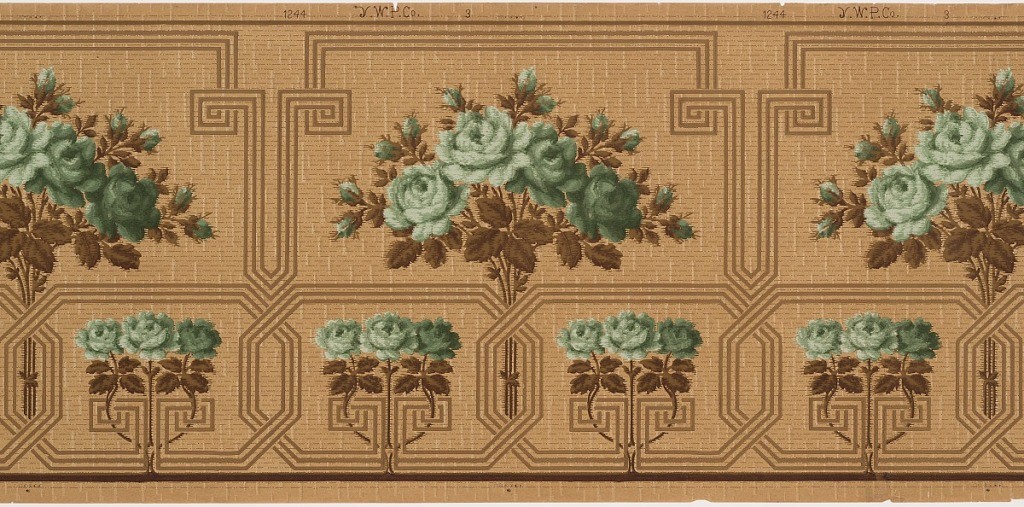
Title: Frieze
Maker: York Wall Paper Company, 1895
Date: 1905–1915
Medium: Machine-printed paper
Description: Bouquets of green roses enclosed by geometric, linear borders, with row of larger bouquets on upper portion and row of smaller bouquets underneath. Printed in dark green, lime green, tan and brown.